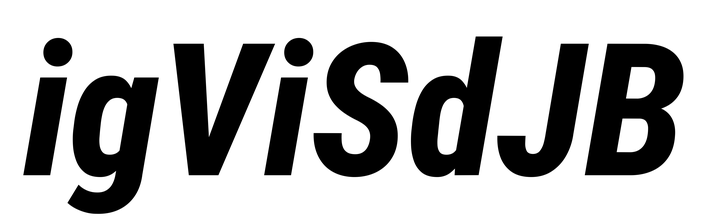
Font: Roboto-Italic_Condensed_ExtraBold_Italic